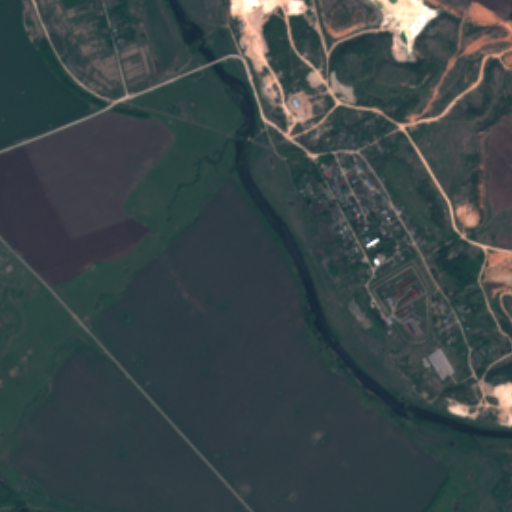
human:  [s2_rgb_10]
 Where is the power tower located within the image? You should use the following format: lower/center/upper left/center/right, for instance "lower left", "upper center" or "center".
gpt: The power tower is located in the upper left of the image.
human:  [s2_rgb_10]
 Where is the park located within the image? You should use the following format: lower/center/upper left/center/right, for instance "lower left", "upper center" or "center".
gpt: There is no park in the image.